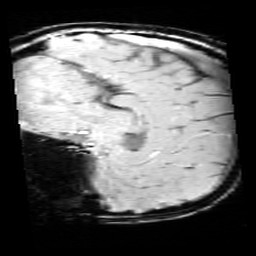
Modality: SWI
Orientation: sagittal
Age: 9
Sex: male
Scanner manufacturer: siemens
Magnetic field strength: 3 T
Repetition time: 0.027 s
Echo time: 0.02 s